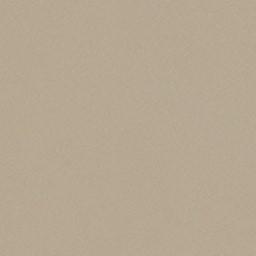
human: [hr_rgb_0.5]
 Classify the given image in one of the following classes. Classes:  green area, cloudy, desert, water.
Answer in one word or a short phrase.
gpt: desert